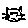
Label: cat